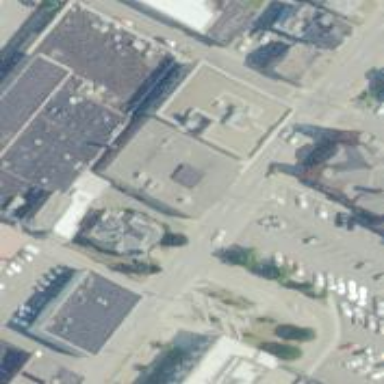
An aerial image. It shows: Town hall.